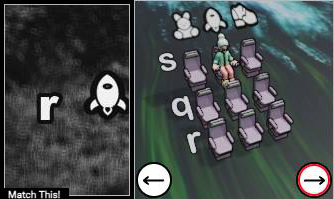
Task: seats
Answer: no